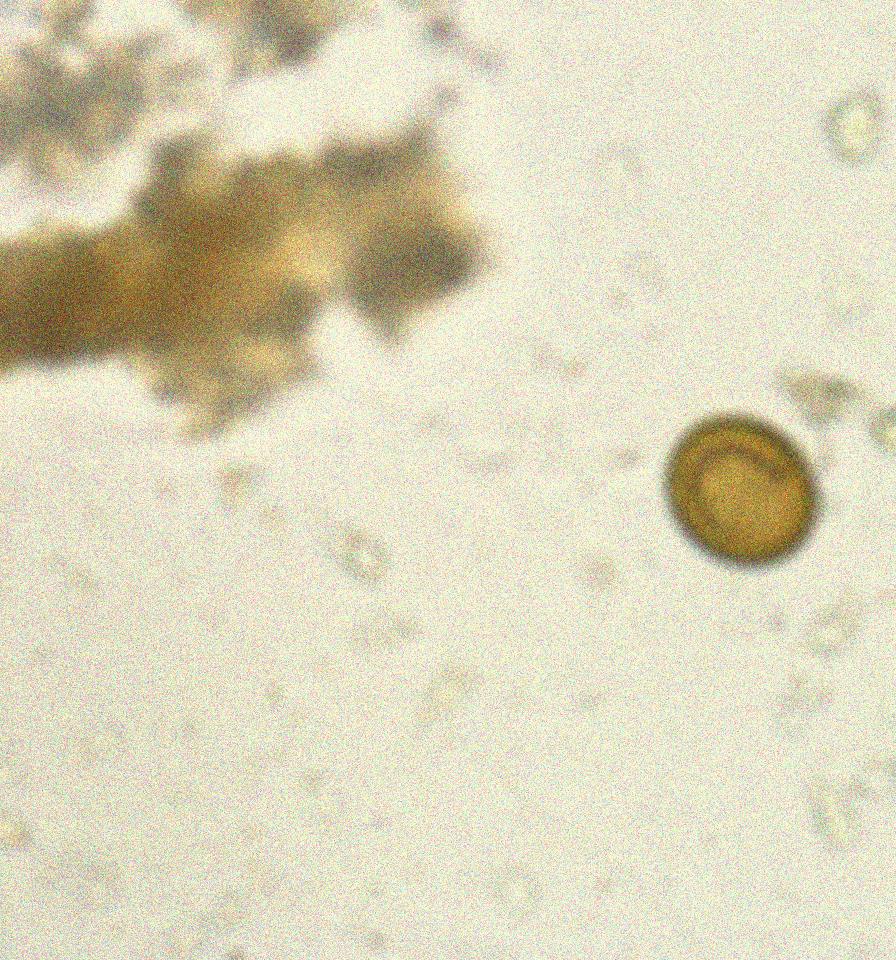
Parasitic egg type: Taenia spp. egg